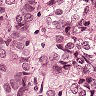
Metastatic tissue present: yes